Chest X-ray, AP view. Patient: 48 years old, sex M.
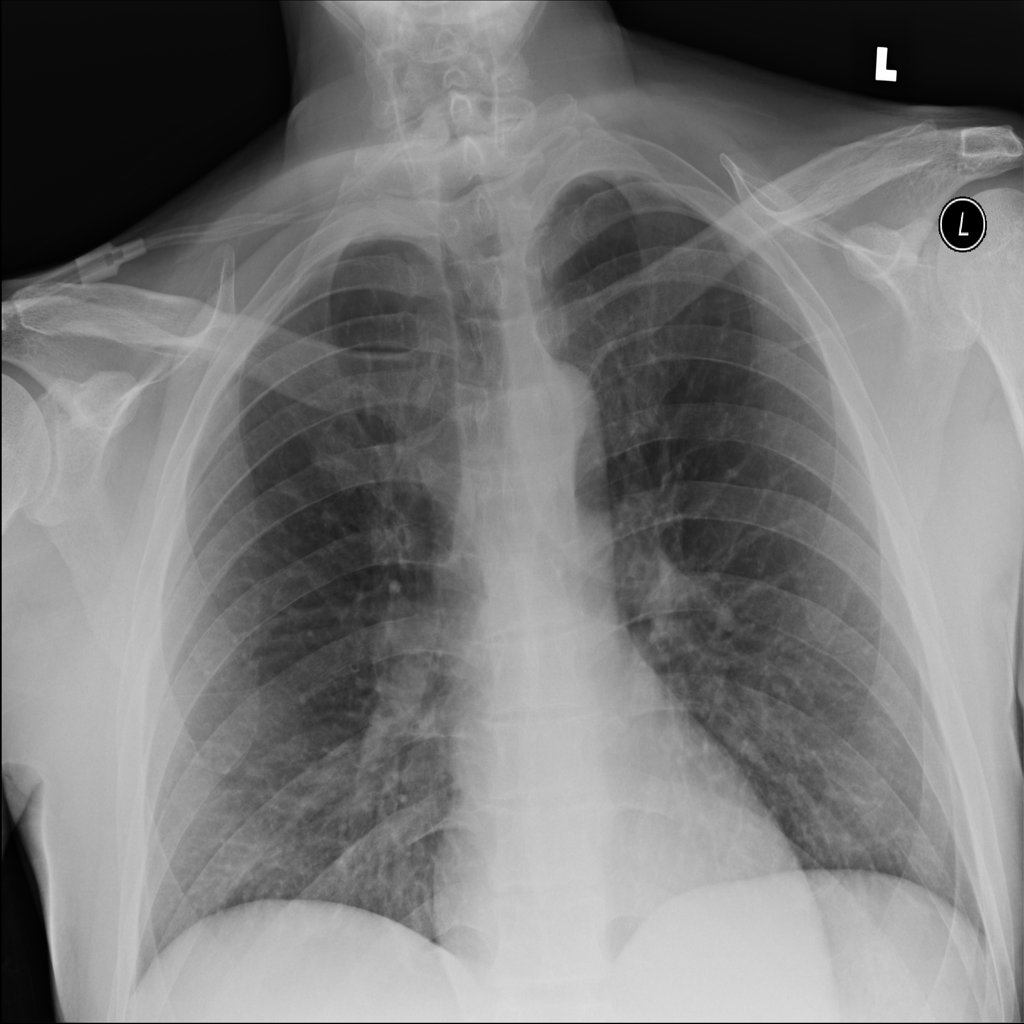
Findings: No Finding